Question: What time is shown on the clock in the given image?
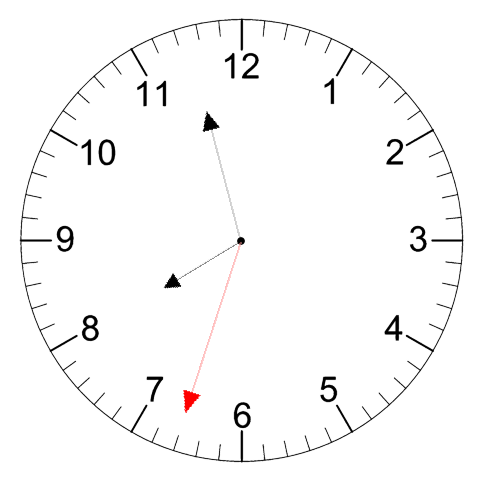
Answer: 07:57:33